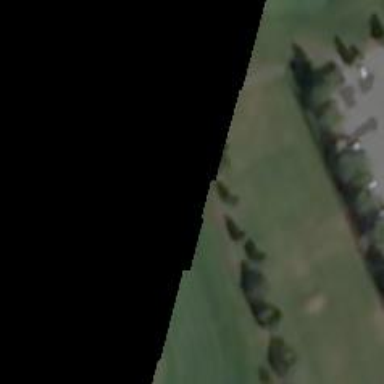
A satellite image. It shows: Driving range for golf on grass.